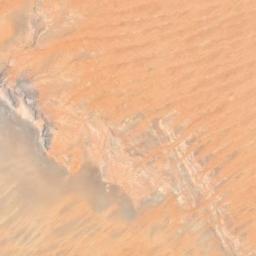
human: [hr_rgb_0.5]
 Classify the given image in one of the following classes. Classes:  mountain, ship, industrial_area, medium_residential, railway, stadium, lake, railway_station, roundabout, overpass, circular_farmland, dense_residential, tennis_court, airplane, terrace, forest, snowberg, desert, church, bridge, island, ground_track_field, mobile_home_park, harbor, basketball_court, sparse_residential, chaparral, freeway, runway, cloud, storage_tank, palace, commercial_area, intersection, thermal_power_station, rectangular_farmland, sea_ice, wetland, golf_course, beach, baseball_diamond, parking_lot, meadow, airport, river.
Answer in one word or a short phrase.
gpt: desert